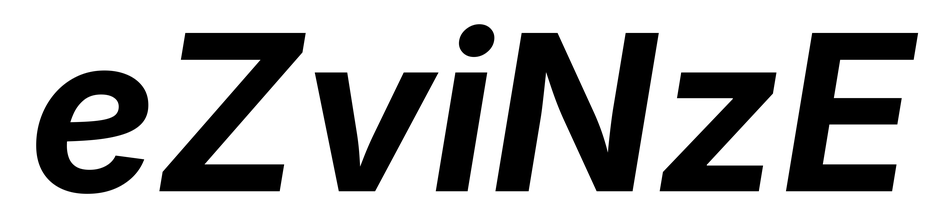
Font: Inter-Italic_Bold_Italic